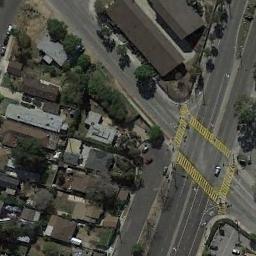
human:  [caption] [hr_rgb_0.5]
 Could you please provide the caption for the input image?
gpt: The zebra crossing at the intersection is yellow .

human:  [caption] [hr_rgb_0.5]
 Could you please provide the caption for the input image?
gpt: A tilted intersection with some crosswalks located in a dense residential area .

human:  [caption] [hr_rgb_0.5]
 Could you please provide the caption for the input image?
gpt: There are lots of buildings beside the intersection .

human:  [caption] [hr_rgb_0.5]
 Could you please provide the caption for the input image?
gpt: There are several vehicles on the road at the intersection, Many buildings and trees around the intersection, And many cars parked in the open space beside the intersection .

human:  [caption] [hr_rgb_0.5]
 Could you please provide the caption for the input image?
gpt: There are some brown buildings and green trees around the intersection .